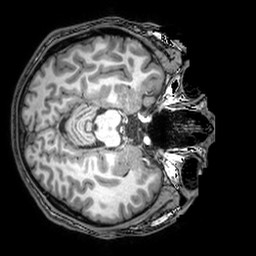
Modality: T1w
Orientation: axial
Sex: male
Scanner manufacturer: philips
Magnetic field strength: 3 T
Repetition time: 0.008109 s
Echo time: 0.00371 s